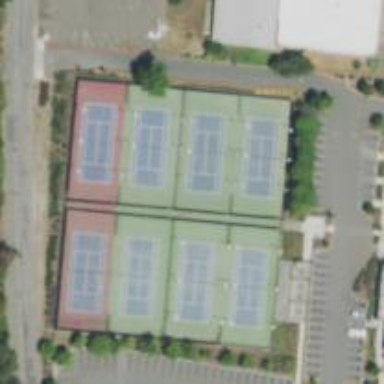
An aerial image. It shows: Tennis court on pitch.